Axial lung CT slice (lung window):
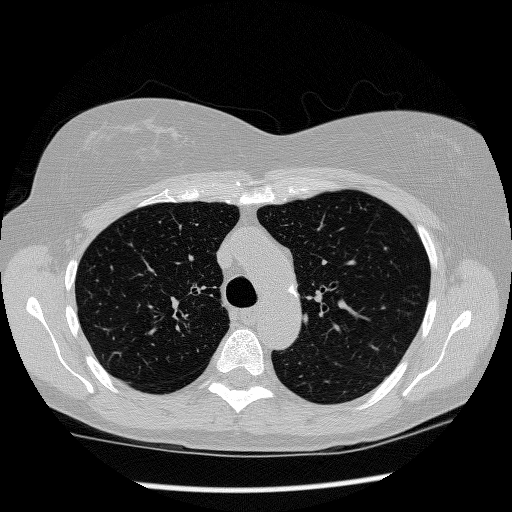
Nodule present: no